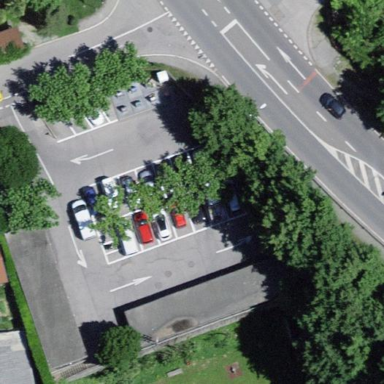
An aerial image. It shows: Parking area with surface.